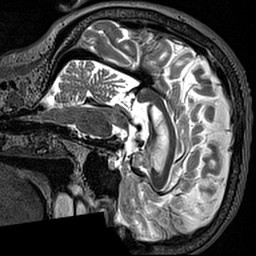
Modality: T2w
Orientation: sagittal
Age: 76
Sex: female
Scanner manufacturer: siemens
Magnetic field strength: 3 T
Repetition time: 3.2 s
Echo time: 0.567 s